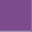
Piece: xx